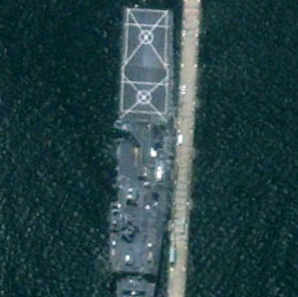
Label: combat